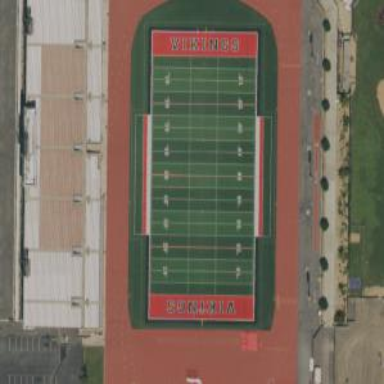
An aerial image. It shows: American football pitch.